Aerial crown-view tile of a tropical tree (Barro Colorado Island, Panama), acquired 20250616:
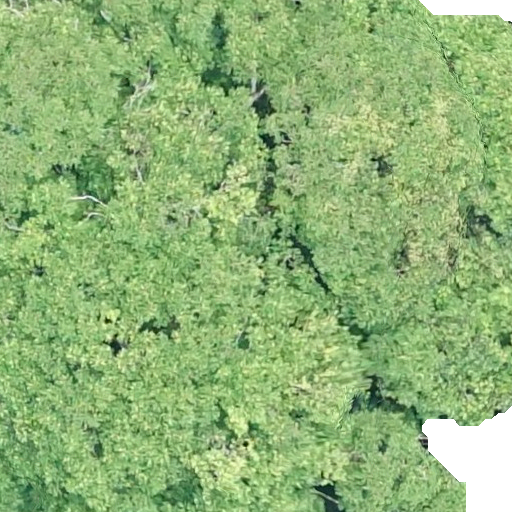
Species: Dipteryx oleifera
GBIF accepted scientific name: Dipteryx oleifera
Crown area: 616.48 m²